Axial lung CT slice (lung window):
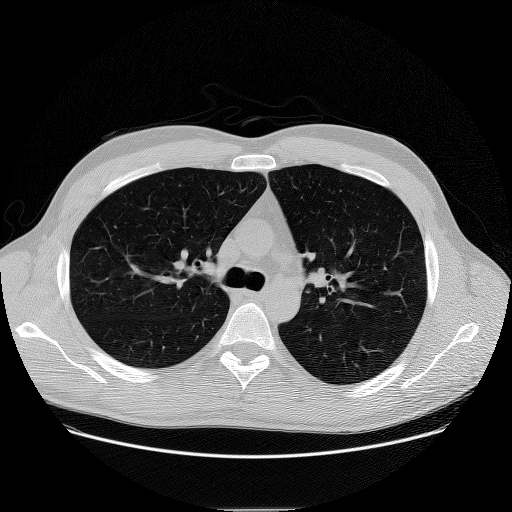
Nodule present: yes
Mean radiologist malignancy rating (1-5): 2.5